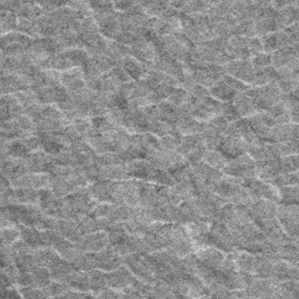
Label: frost